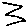
Label: zigzag